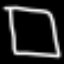
Label: square